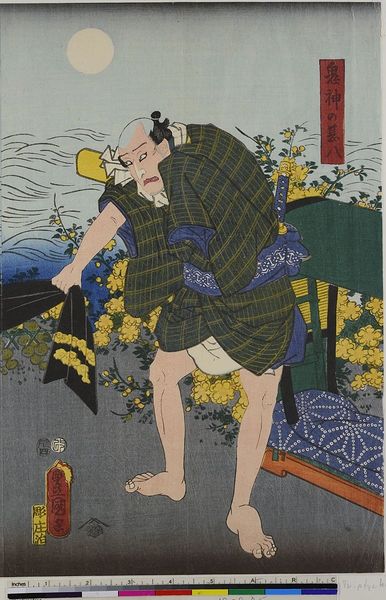
Titel: Die Schauspieler Kataoka Gado II als Goiya Kyonosuke, Iwai Kumesaburo III als Segawa, später Kiriyamas Mätresse Yae und Nakamura Tsuruzo I als Kijin no Jinpachi
Künstler: Utagawa Kunisada
Standort: Hamburg
Institution: Museum für Kunst und Gewerbe Hamburg
Schlagwörter: mann, meer, blumen, rücken, blüten, tuch, hose, theater, boot, farbig, füße, holzschnitt, japan, kutter, mond, druckgraphik, druckgrafik, asiatisch, chinesisch, china, zeit, schauspieler, farbholzschnitt, schauspielerin, landschaften, kabuki, edo, zieht, reproduktionen, schrifzeichen, druckerzeugnisse, gewässer, gewässern, seestücke, theateraufführung, ukiyo